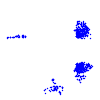
Particle: electron